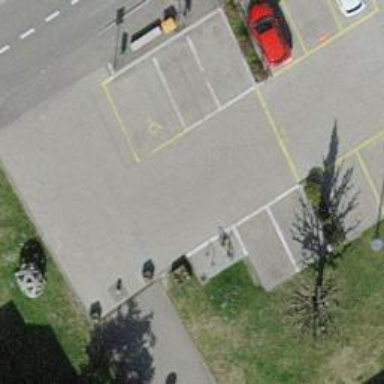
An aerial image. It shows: Street side parking area.